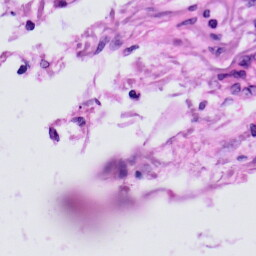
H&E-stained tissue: Skin